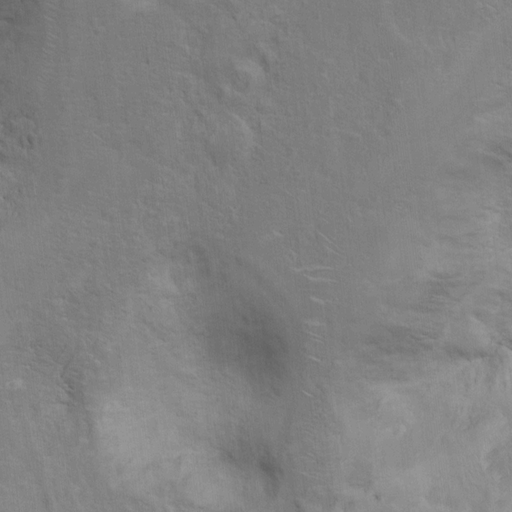
Objects detected: cone, cone, cone